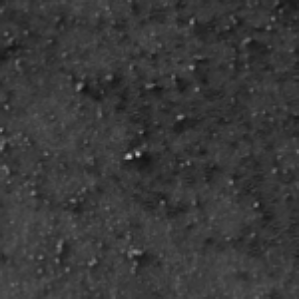
Label: frost